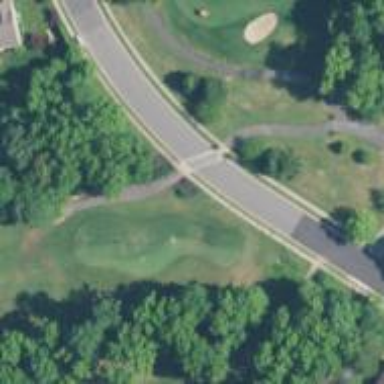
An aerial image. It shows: Service road used as golf cart path.